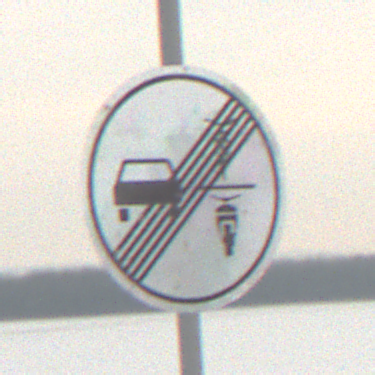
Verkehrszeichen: EndeVerbotUeberholenEinspurigeFahrzeuge
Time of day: MorningAfternoon
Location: Outdoor (Nature)
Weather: Overcast
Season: Winter
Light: Natural